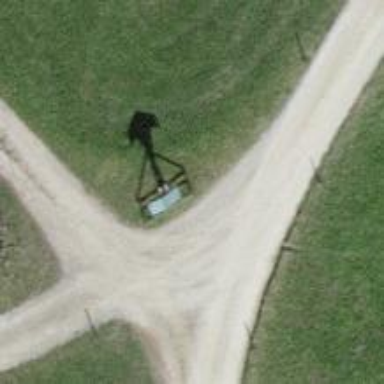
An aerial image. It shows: Wayside cross with historic significance.